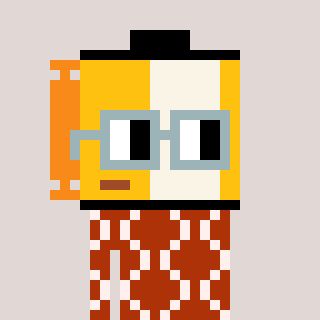
a pixel art character with square dark gray glasses, a film roll-shaped head and a hotbrown-colored body on a warm background